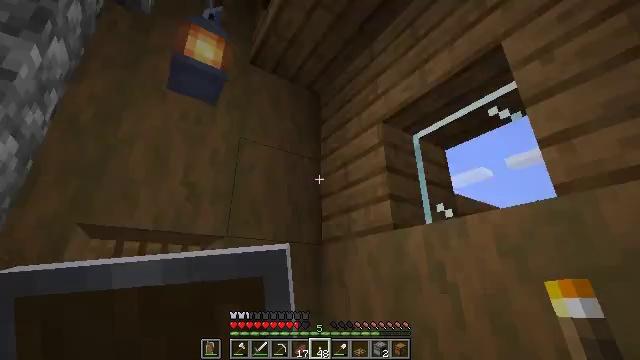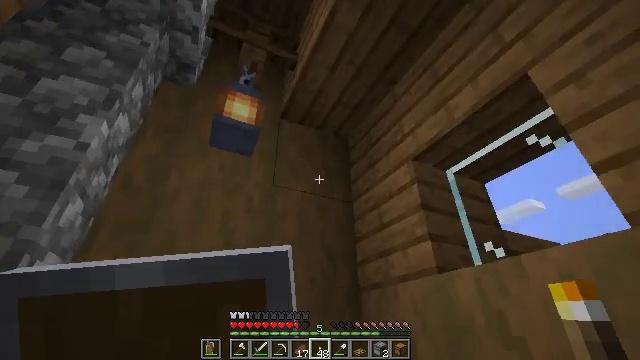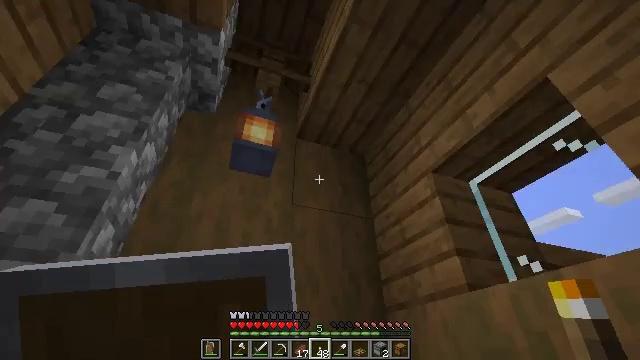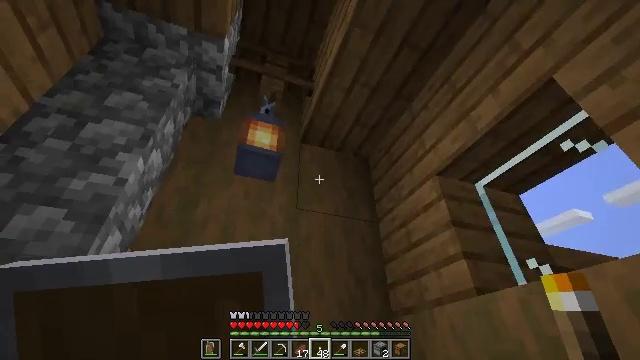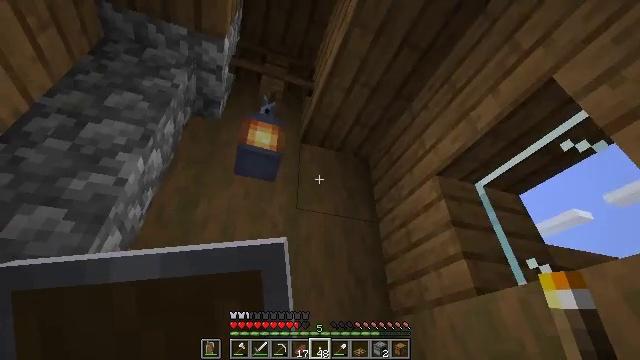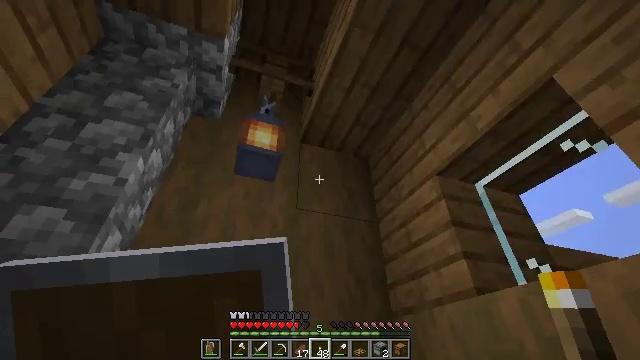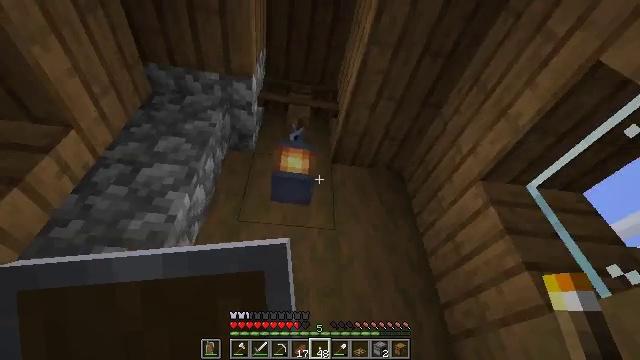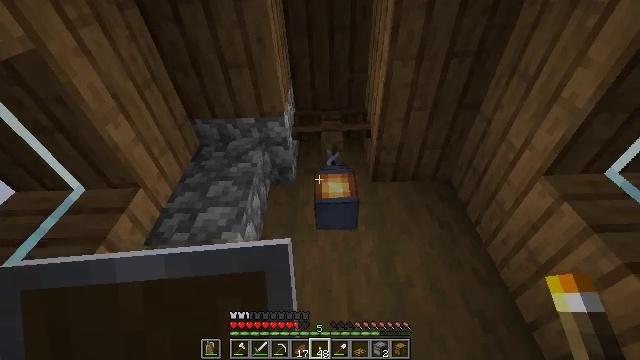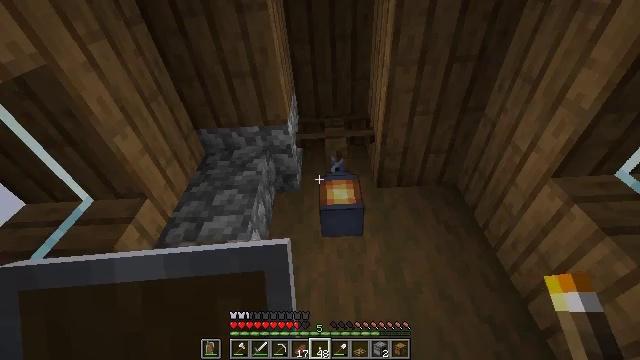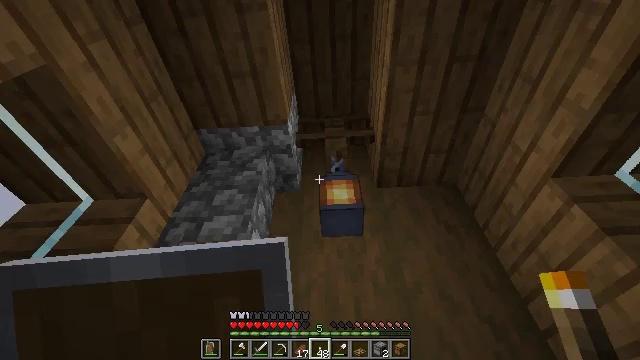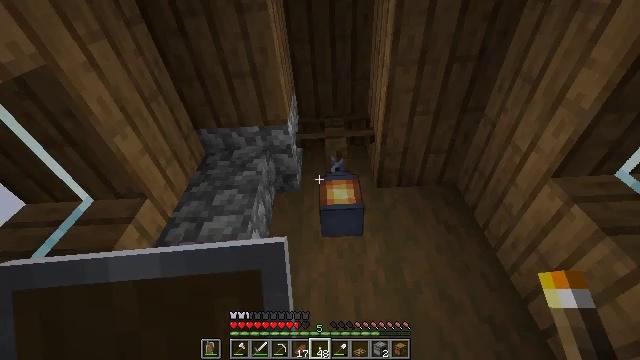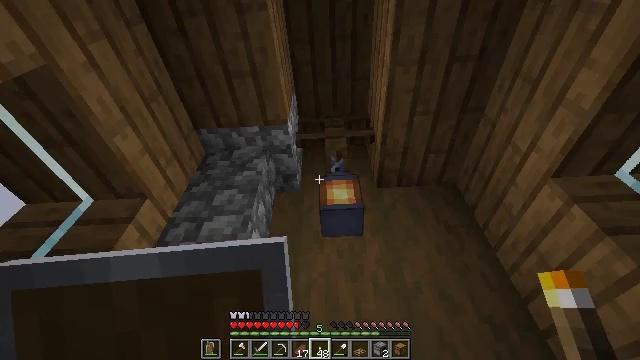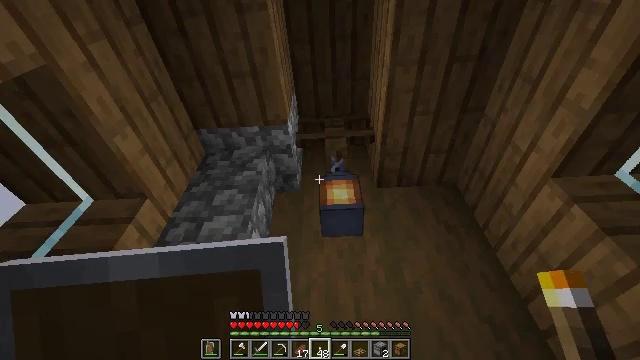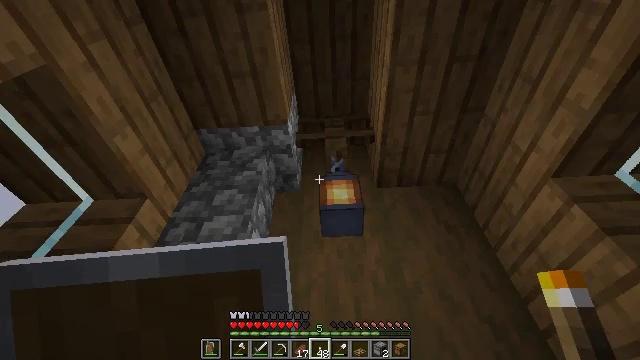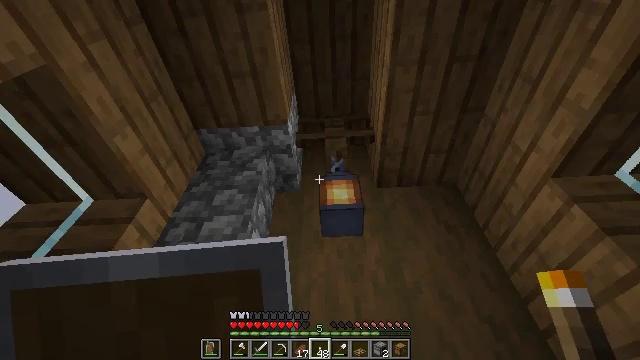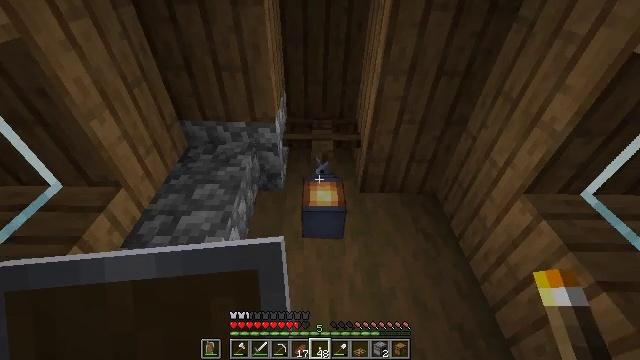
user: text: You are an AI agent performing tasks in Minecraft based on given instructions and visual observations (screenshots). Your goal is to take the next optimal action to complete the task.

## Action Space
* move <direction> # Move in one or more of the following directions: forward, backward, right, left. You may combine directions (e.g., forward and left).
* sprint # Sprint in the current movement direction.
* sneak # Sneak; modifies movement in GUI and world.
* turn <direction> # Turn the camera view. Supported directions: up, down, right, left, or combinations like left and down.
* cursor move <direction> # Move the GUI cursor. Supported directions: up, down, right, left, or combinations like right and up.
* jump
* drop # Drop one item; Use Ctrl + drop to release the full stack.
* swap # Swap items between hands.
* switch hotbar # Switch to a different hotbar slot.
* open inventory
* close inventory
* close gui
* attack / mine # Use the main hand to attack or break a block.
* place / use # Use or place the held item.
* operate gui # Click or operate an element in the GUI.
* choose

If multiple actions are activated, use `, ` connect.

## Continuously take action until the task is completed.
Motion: motion action
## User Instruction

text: Left-click to mine the lantern.
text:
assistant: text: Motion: turn left and up
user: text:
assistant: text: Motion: turn left and up
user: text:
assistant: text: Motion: turn left
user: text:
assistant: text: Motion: no_op
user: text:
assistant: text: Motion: no_op
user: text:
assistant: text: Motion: turn left and up
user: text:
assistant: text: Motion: turn left and up
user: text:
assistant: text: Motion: turn left and up
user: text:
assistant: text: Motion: no_op
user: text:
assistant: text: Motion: no_op
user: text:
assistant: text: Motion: no_op
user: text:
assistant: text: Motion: no_op
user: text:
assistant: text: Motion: no_op
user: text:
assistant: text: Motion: no_op
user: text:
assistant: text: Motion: turn right
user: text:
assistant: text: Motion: turn right
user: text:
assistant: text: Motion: turn right
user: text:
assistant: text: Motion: no_op
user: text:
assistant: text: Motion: no_op
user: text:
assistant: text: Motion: no_op
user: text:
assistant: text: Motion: no_op
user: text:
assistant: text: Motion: no_op
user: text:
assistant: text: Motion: no_op
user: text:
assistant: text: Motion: no_op
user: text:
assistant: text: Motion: no_op
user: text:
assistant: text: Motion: no_op
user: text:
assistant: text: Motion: no_op
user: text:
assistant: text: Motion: no_op
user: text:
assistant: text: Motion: no_op
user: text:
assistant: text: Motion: no_op